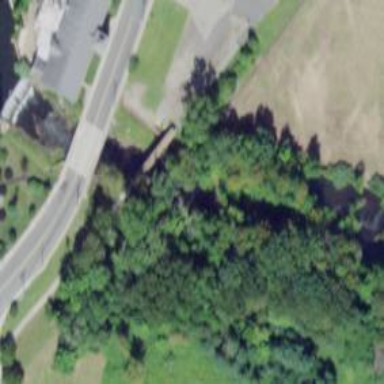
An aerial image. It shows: Footway road on abandoned railway bridge.